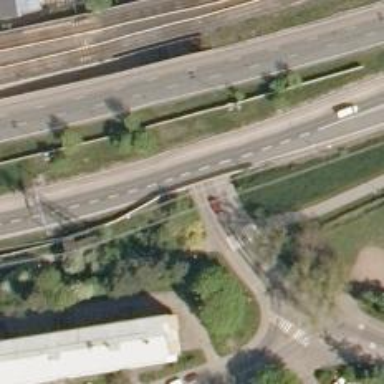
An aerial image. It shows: Asphalt footway.